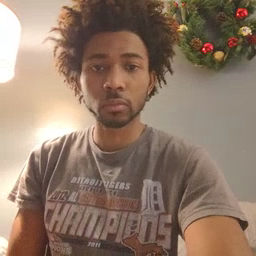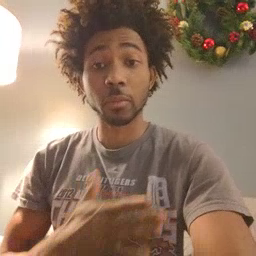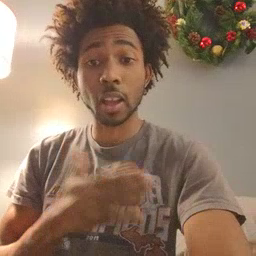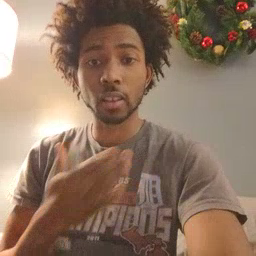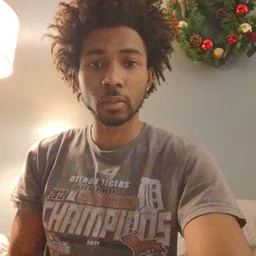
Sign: happy